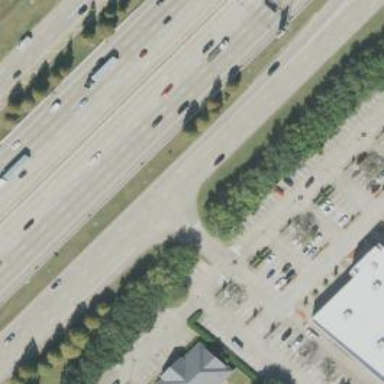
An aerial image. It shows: Secondary road with frontage road.